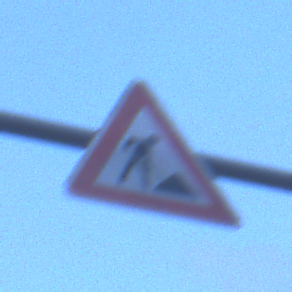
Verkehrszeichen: Arbeitsstelle
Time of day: Dawn
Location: Outdoor (Urban)
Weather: PartlyCloudy
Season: NotSpecified
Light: Natural